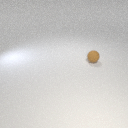
small brown rubber sphere